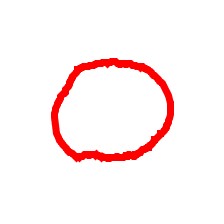
Shape: circle